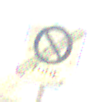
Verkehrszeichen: EndeEingeschraenktesHalteverbotZone
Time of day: MorningAfternoon
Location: Outdoor (Nature)
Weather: PartlyCloudy
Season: NotSpecified
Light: Natural